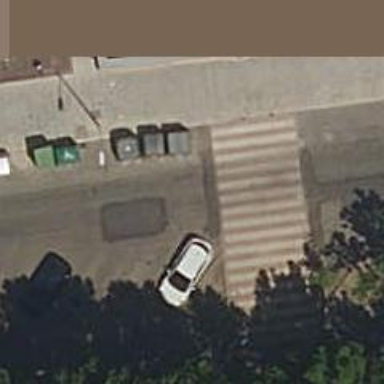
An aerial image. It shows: Uncontrolled road crossing.